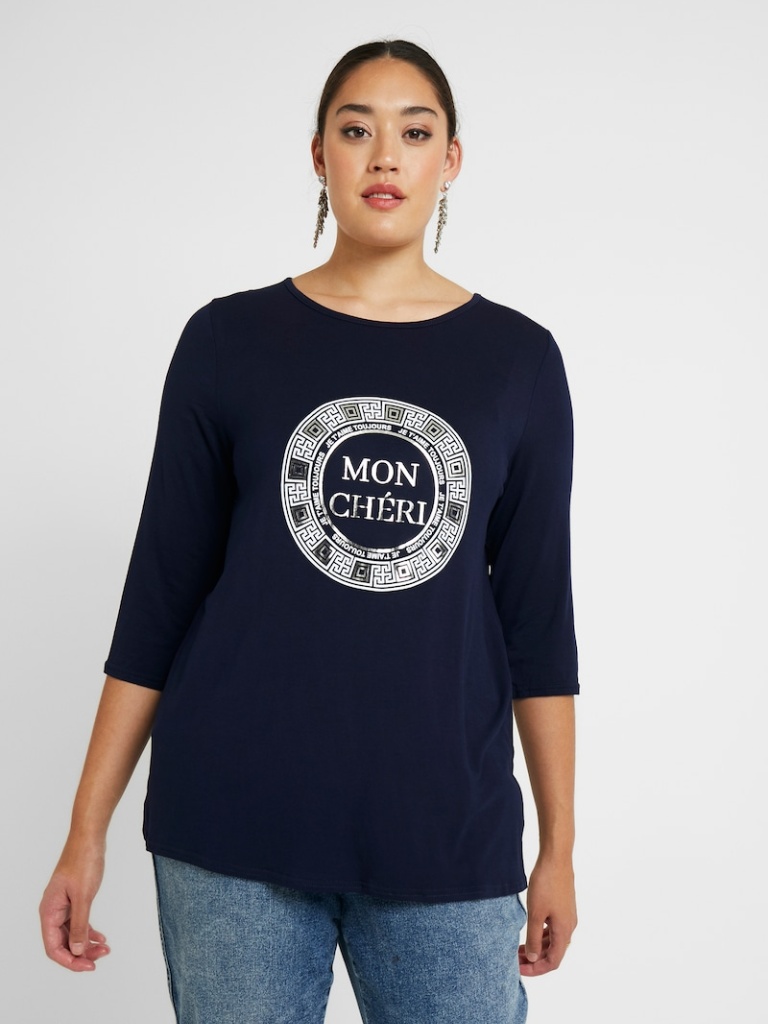
cotton relaxed a long-sleeved with rolled-up sleeves hip length Untucked crew t-shirt